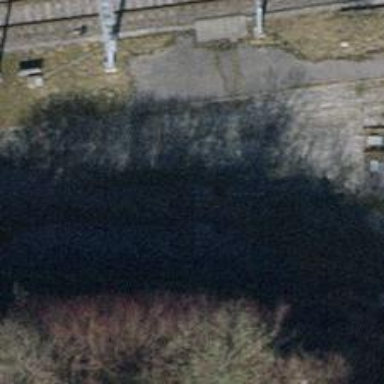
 electrified by contact line. It passes through service yard."